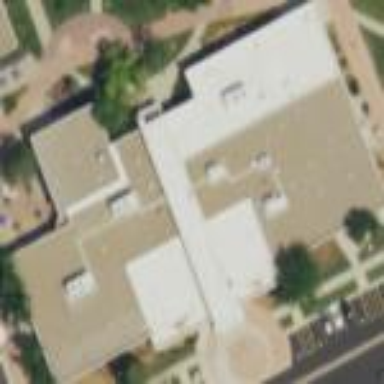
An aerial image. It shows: Building with sand-colored roof.